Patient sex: M
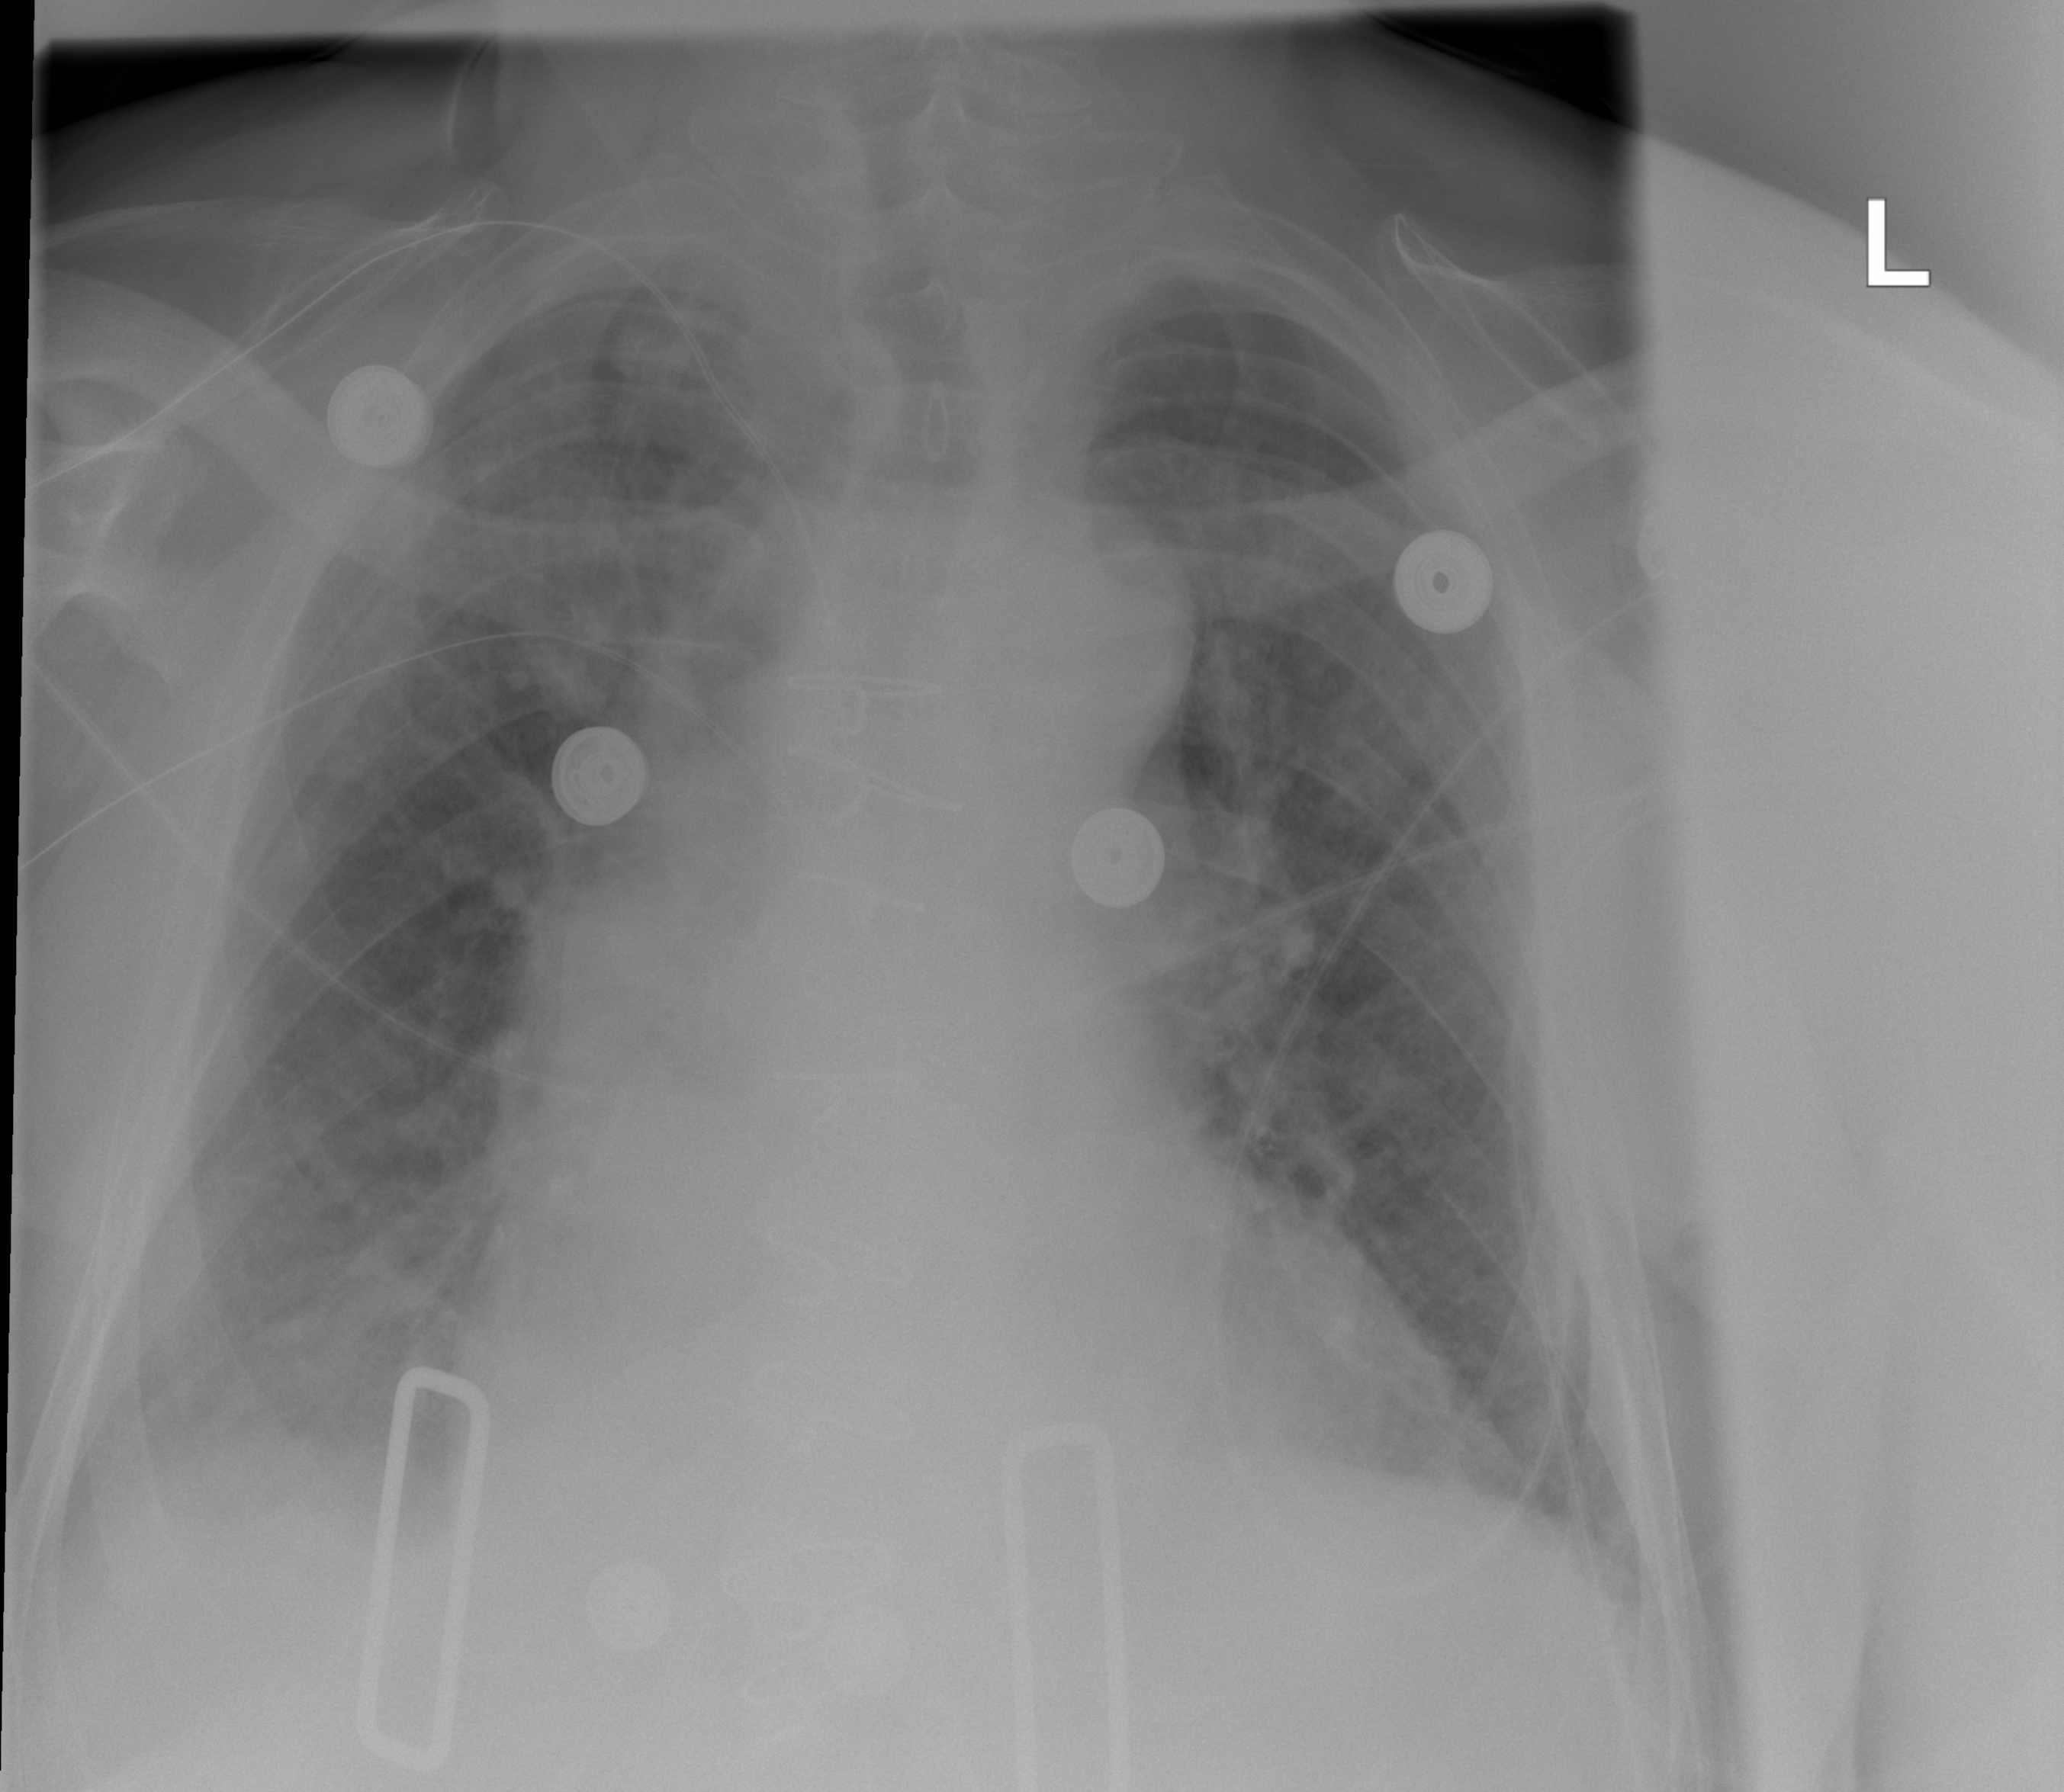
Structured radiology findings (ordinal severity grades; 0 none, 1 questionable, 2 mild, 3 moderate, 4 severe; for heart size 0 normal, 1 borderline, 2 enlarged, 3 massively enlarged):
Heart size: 2
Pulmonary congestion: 1
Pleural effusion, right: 2
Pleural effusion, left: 0
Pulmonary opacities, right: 0
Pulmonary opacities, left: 0
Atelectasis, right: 2
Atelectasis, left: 0